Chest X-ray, AP view. Patient: 28 years old, sex M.
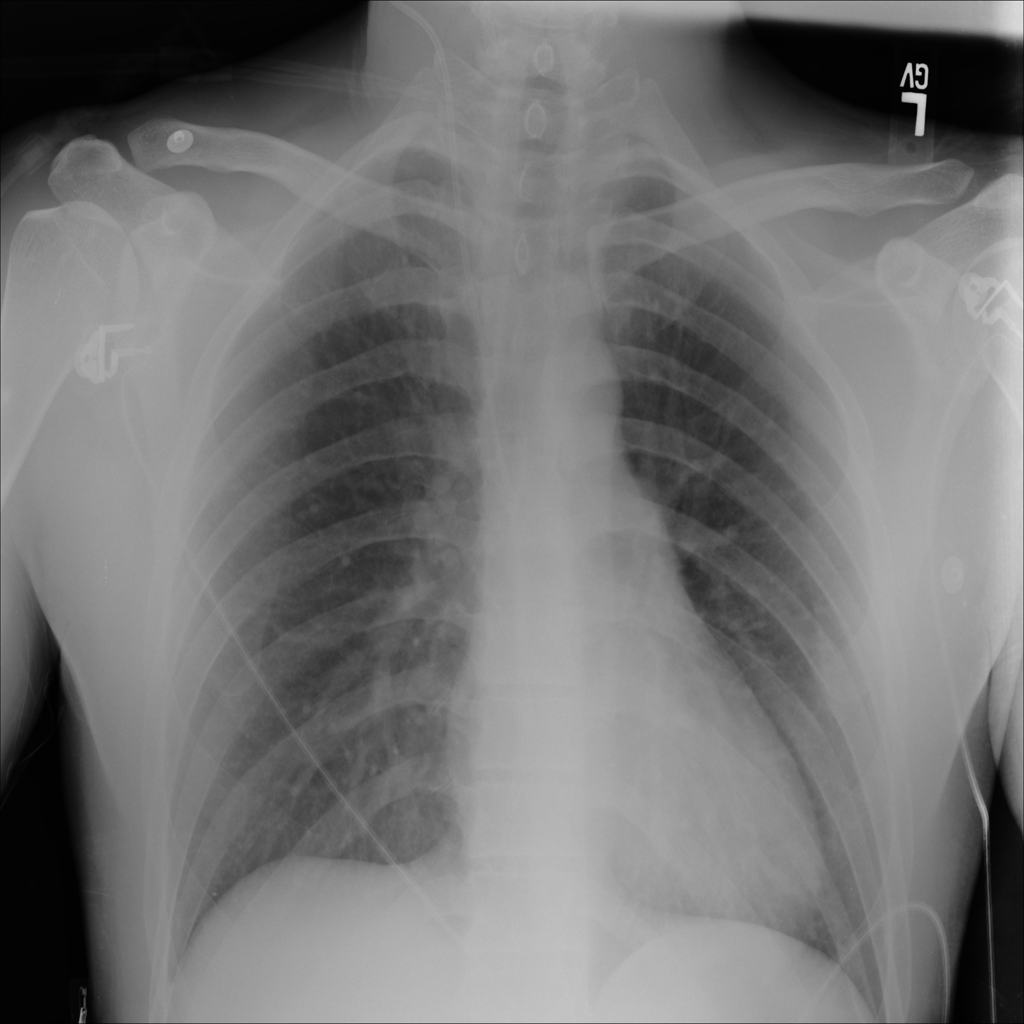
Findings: No Finding